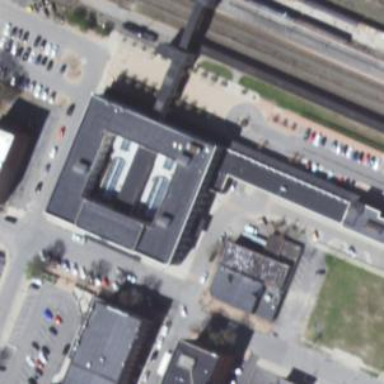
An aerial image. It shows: Historic building that serves as train station.